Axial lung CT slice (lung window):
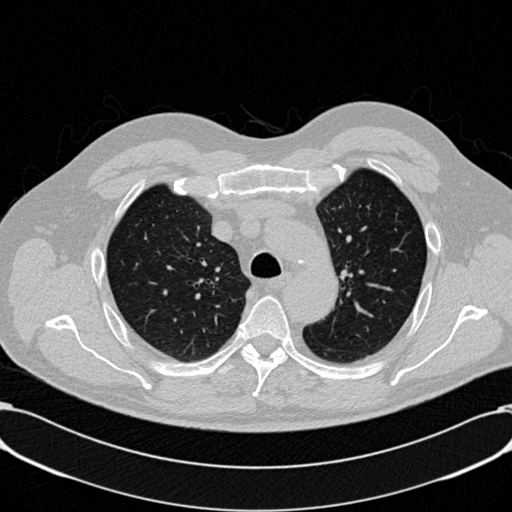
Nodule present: no